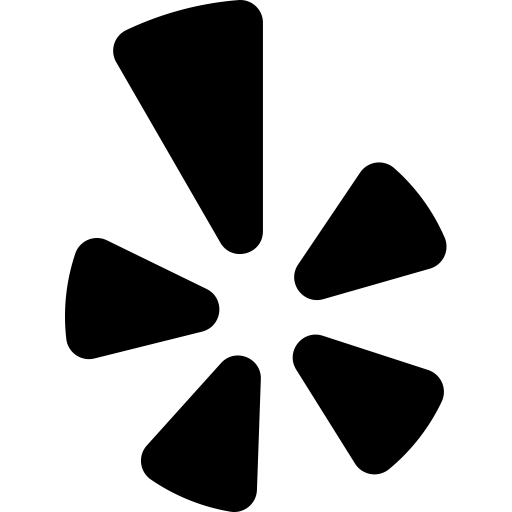
Tags: icon, FontAwesome, fa-icon, brand, yelp